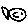
Label: fish